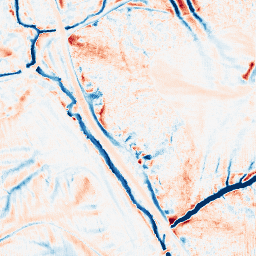
Category: edge_preserving
Decomposition family: median
Decomposition parameters: size: 15
Upsampling method: fft_zeropad
Upsampling parameters: scale: 4
Upsampling scale: 4